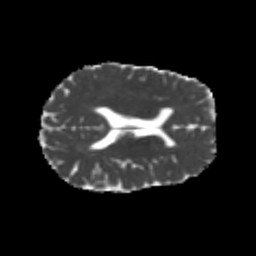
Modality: MD
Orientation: axial
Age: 21
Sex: female
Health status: healthy
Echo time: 0.074 s